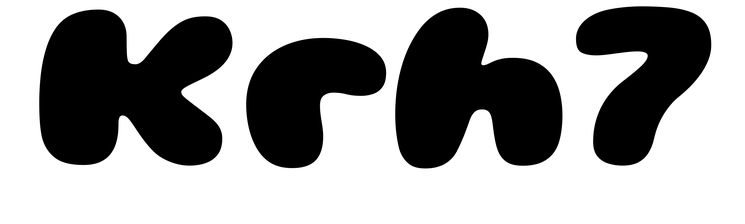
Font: Gluten_Black